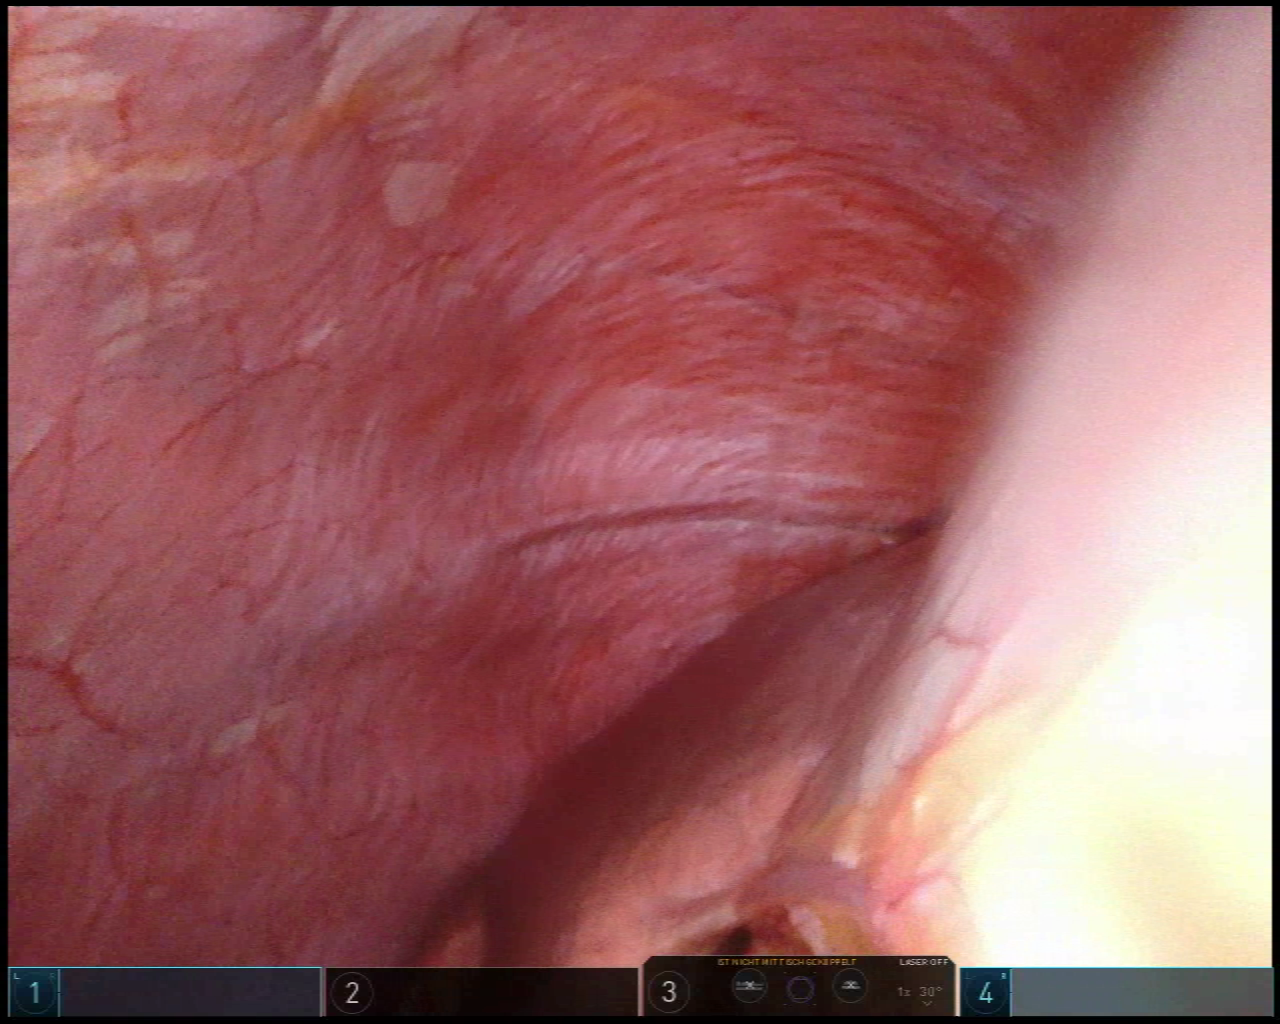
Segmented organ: liver
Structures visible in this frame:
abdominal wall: yes
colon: no
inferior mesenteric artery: no
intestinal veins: no
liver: yes
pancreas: no
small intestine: no
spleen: no
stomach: no
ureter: no
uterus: no
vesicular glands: no